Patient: sex M, age 51
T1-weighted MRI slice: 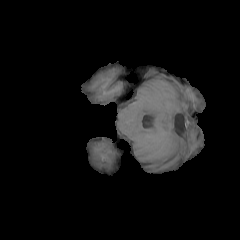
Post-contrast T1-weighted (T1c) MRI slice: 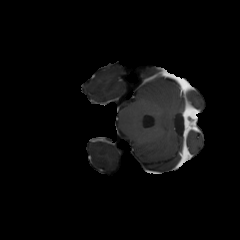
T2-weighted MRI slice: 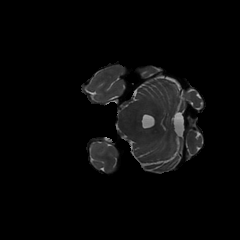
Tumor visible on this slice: no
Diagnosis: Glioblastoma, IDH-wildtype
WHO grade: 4